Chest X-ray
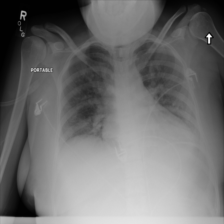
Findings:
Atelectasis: negative
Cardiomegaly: negative
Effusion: negative
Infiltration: negative
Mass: negative
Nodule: negative
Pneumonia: negative
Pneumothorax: negative
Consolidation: negative
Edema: positive
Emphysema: negative
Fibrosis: negative
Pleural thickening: negative
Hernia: negative